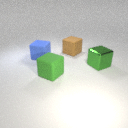
large brown rubber cube behind large green rubber cube